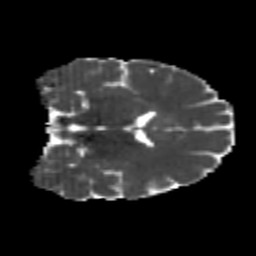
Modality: MD
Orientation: coronal
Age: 22
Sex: female
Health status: healthy
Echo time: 0.074 s